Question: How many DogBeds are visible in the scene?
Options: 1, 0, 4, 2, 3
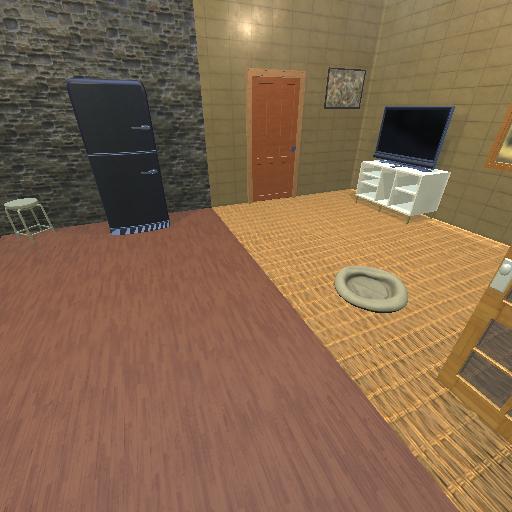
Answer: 1